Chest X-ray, PA view. Patient: 59 years old, sex F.
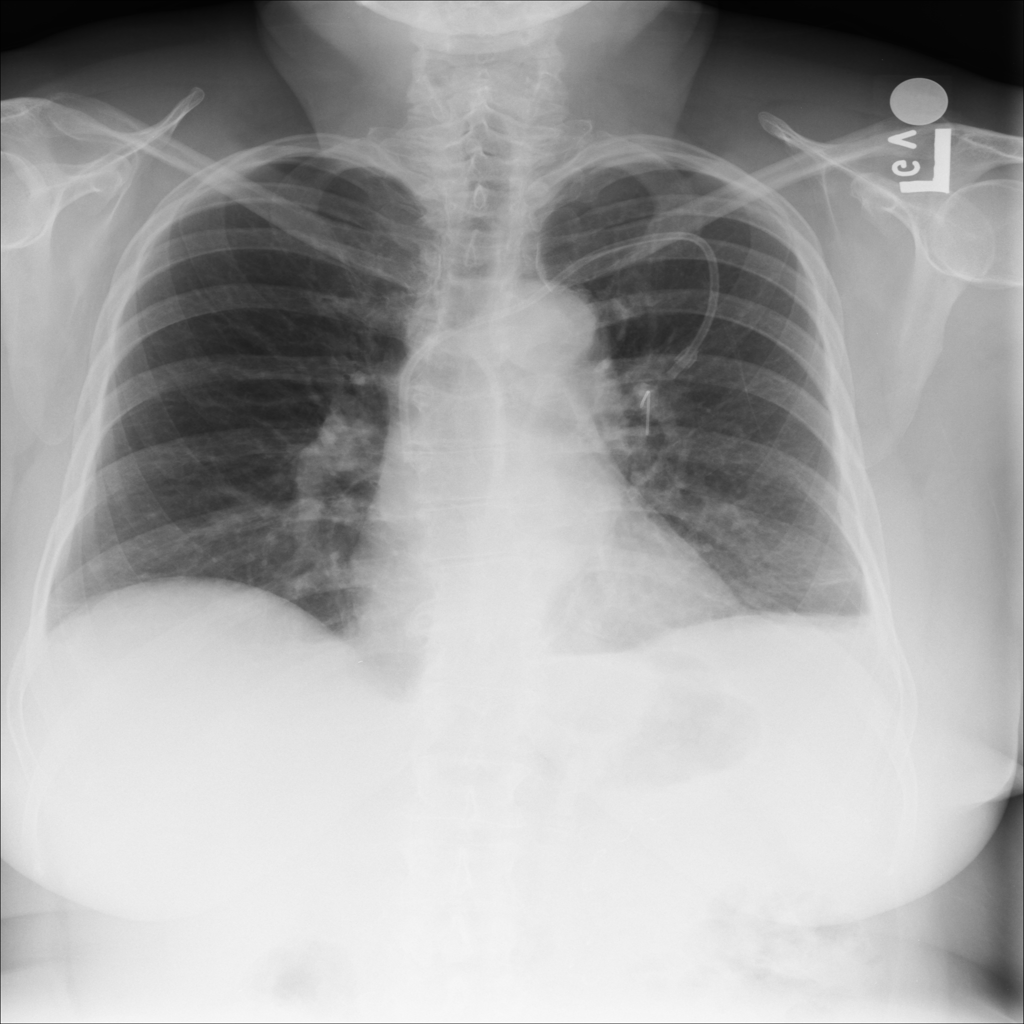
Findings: Atelectasis